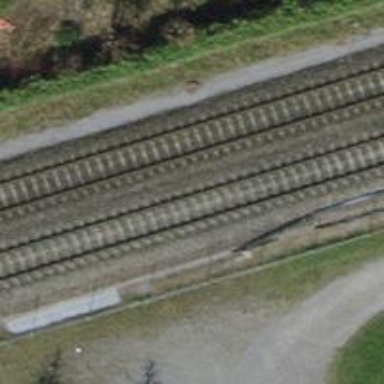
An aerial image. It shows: Railway signal.